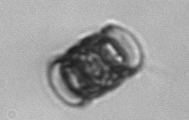
Label: Paralia_sulcata